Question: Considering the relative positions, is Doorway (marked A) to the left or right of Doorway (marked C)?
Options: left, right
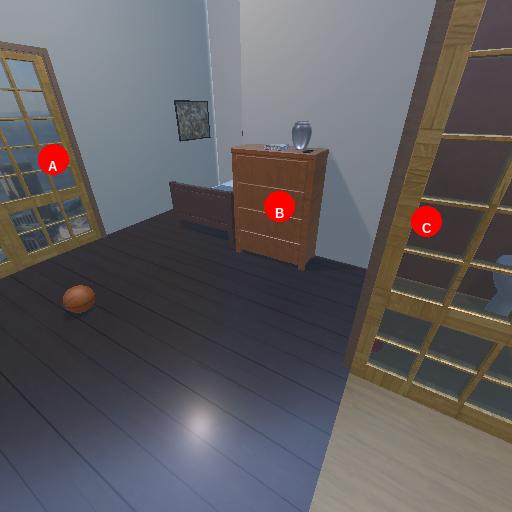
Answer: left